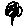
Label: flower